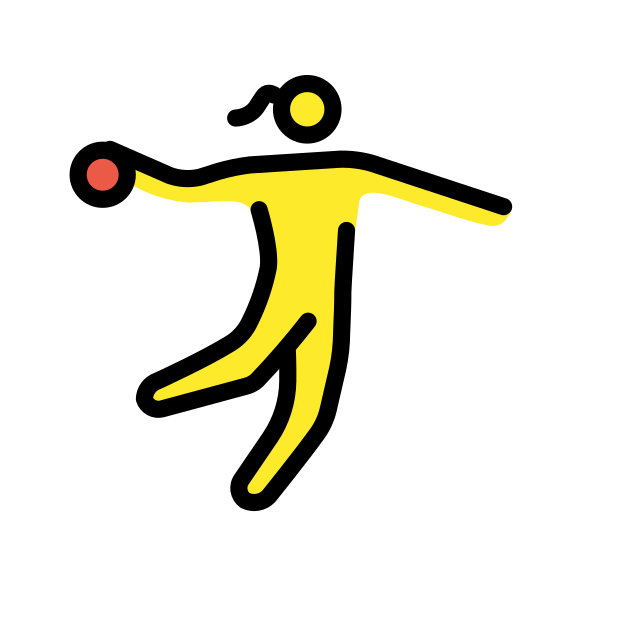
woman playing handball